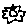
Label: sun